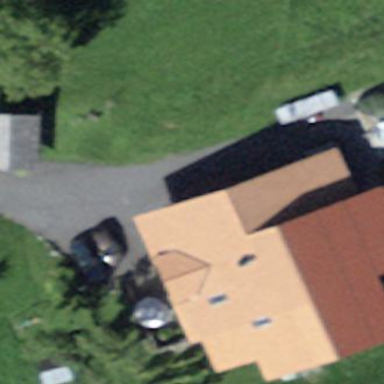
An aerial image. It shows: Farm building.